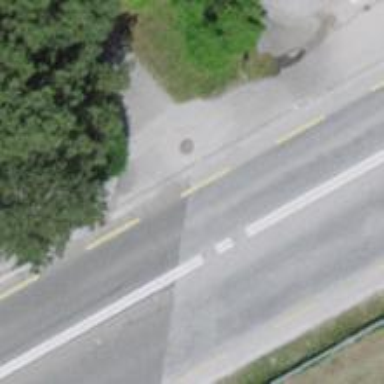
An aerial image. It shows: Primary highway with asphalt surface and designated lane for cyclists.